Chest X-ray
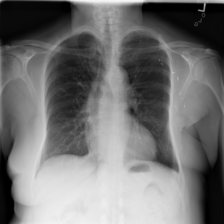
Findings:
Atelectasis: negative
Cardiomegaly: negative
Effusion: negative
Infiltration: negative
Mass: negative
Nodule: negative
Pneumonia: negative
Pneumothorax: negative
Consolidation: negative
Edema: negative
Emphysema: negative
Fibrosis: negative
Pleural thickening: negative
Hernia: negative